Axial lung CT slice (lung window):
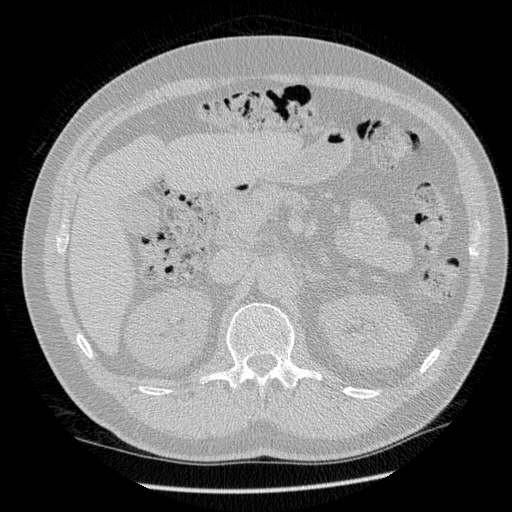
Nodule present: no